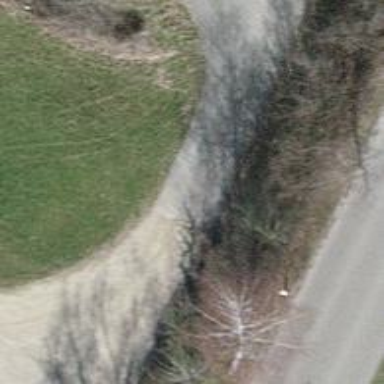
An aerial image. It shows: Paved track with grade 1 tracktype.